Question: I'm a self-taught beginner.
What I aim to do is better explained in animated gif as seen high-speed below:

Here are some additional guidelines:
- - -
Here are codes I've tried so far:
'''
<body>
<h1>Activity</h1>
<div id="alert"></div>
<div id="jax">
<button id="addLink" onclick="sendTheAJAX()" class="button">Add link</button>
</div>
<div id="content"></div>
<script src="../js/weblinks.js"></script>
</body>
'''
'''
var linkList = [
{
title: "Kottke",
url: "http://kottke.org",
author: "brett.suggs"
},
{
title: "National Geographic",
url: "http://www.nationalgeographic.com",
author: "jessica"
},
{
title: "American Museum of Natural History",
url: "http://www.amnh.org",
author: "aurora.nicole"
}
];
function createLinkElement(link) {
var linktitle = document.createElement("a");
linktitle.href = link.url;
linktitle.style.color = "#428bca";
linktitle.style.textDecoration = "none";
linktitle.style.marginRight = "5px";
linktitle.appendChild(document.createTextNode(link.title));
var linkUrl = document.createElement("span");
linkUrl.appendChild(document.createTextNode(link.url));
var titleLine = document.createElement("h4");
titleLine.style.margin = "0px";
titleLine.appendChild(linktitle);
titleLine.appendChild(linkUrl);
var detailsLine = document.createElement("span");
detailsLine.appendChild(document.createTextNode("Added by " + link.author));
var linkDiv = document.createElement("div");
linkDiv.classList.add("link");
linkDiv.appendChild(titleLine);
linkDiv.appendChild(detailsLine);
return linkDiv;
}
var content = document.getElementById("content");
linkList.forEach(function (link) {
var linkElement = createLinkElement(link);
content.appendChild(linkElement);
});
var request = new XMLHttpRequest();
request.open('GET', 'addLink.html');
request.onreadystatechange = function () {
if (request.readyState === 4) {
document.getElementById('jax').innerHTML = request.responseText;
}
};
function sendTheAJAX() {
request.send();
document.getElementById('addLink').style.display = 'none';
}
function checkURL (abc) {
var string = abc.value;
if (!~string.indexOf("http://")) {
string = "http://" + string;
}
abc.value = string;
return abc
}
function onSubmit() {
var title = document.getElementById("linkTitle").value;
linkList.push({
"title": title,
"url": document.getElementById("xLink").value,
"author": document.getElementById("name").value
});
linkList.forEach(function (link) {
var linkElement = createLinkElement(link);
content.appendChild(linkElement);
});
var alert = document.getElementById("alert");
alert.innerHTML = "<p>The link to "" + title + ""was succesfully added</p>";
setTimeout(function () {
alert.innerHTML = "";
}, 2000);
}
'''
'''
<form>
<input type="text" name="name" id="name" placeholder="Your Name">
<input type="text" name="linkTitle" id="linkTitle" placeholder="Link Title">
<input type="url" name="xLink" id="xLink" onblur="checkURL(this)" placeholder="Link URL">
<button type="submit" id="add" onclick="onSubmit()" class="button">Add</button>
</form>
'''
My questions are:
1) In the checkURL function section, I've tried to add "https://" by:
'''
if (!~string.indexOf("http://"|"https://")) {
string = "http://" + string;
}
'''
It doesn't work. Just make it worse.
2) How to add user input from the form in addLink.html into linkList in js?
3) How to display information message "The link was successfully added" for 2 seconds?
Note: I didn't built code from scratch, the base code was provided.
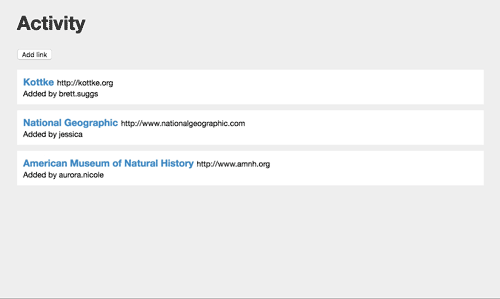
Answer: 1. "http://"|"https://" evaluates in JS to 0. Maybe you misunderstood logical OR (||) with bitwise OR (|)? Nevertheless, indexOf seems a bit cumberstone here, I would suggest using regex instead and rewrite checkURL as :
'''
function checkURL (str) {
if (str.value && !/^https?\:\/\//i.test(str.value)) {
str.value = "http://" + str.value;
}
}
'''
1. Actually you are adding user input from the form into linkList, but since you using button type="submit", you are submitting form on every click and causing page reload. Instead use type="button" in your addLink.html:
'''
<form>
<input type="text" name="name" id="name" placeholder="Your Name" />
<input type="text" name="linkTitle" id="linkTitle" placeholder="Link Title" />
<input type="url" name="xLink" id="xLink" onblur="checkURL(this)" placeholder="Link URL" />
<button type="button" id="add" onclick="onSubmit()" class="button">Add</button>
</form>
'''
or 'return false' in 'onSubmit' function or use <URL> at the top of it.
1. Now message should be showing fine, but at the same time you appending existing list with itself again. Either you should add only last element or clear content element and 'rerender' the whole list:
'''
function onSubmit() {
var title = document.getElementById("linkTitle").value;
linkList.push({
"title": title,
"url": document.getElementById("xLink").value,
"author": document.getElementById("name").value
});
content.innerHTML = ""; // clearing the content div
linkList.forEach(function (link) {
content.appendChild(createLinkElement(link));
});
var alert = document.getElementById("alert"); // can be taken outside the function, as it is engough to get it once
alert.innerHTML = "<p>The link to "" + title + ""was succesfully added</p>";
setTimeout(function () {
alert.innerHTML = "";
}, 2000);
}
'''